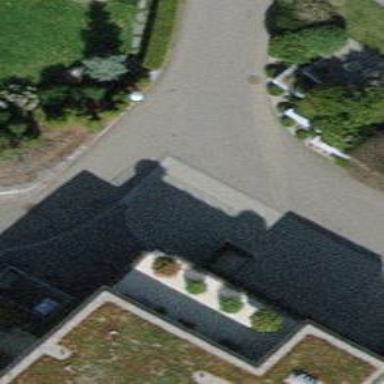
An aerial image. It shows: Residential road with asphalt surface and no sidewalk.